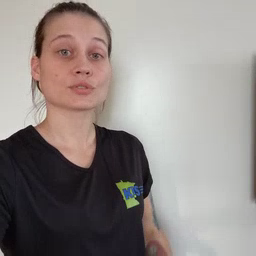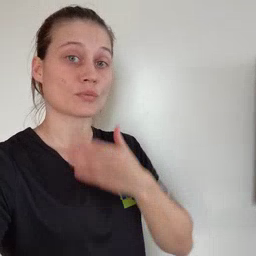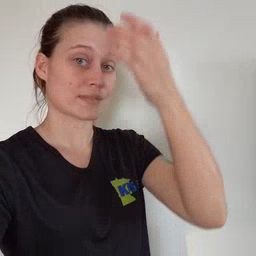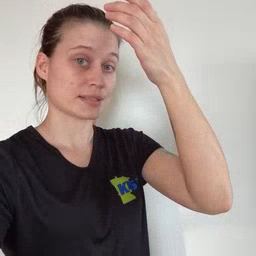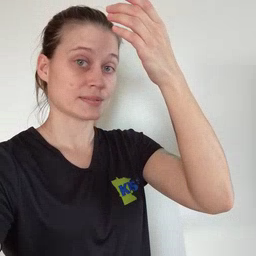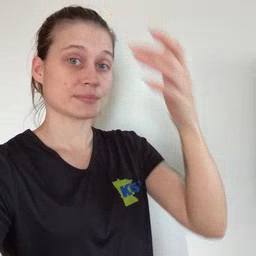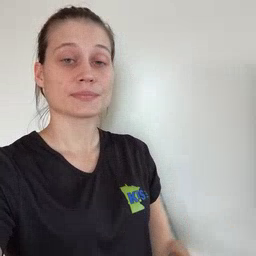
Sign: giraffe